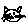
Label: cat